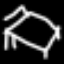
Label: bed